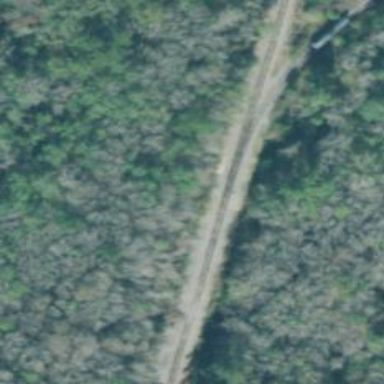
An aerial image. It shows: Railway spur junction.